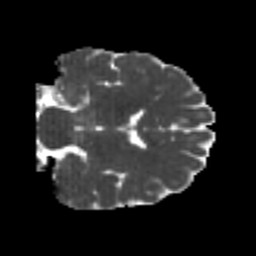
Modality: MD
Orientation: coronal
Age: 24
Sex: male
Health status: healthy
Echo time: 0.074 s